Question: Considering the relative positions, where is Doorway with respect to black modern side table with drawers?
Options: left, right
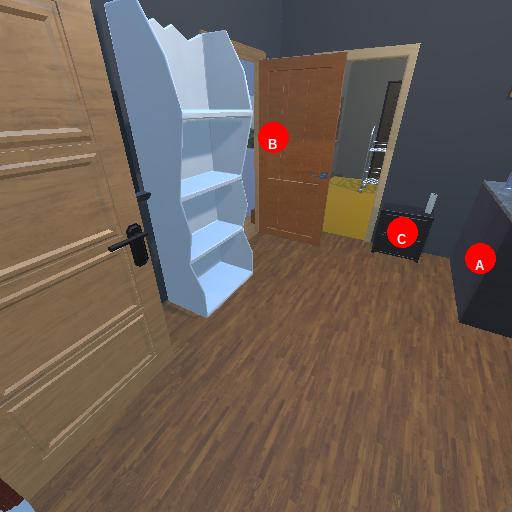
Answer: left